Interaction volume radius: 5 \u00c5
Interaction volume height: 30 \u00c5
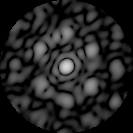
Disorder parameter: 0.6554